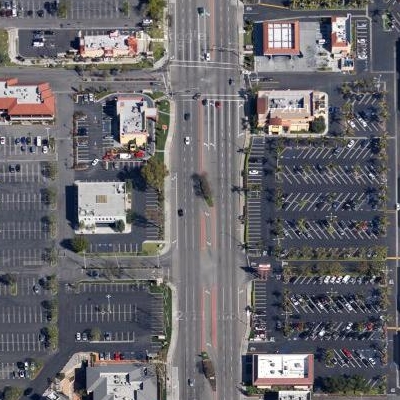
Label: gParking